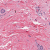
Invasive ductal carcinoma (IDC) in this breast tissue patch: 0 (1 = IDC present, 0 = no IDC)